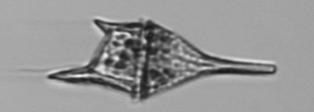
Label: Tripos_lineatus